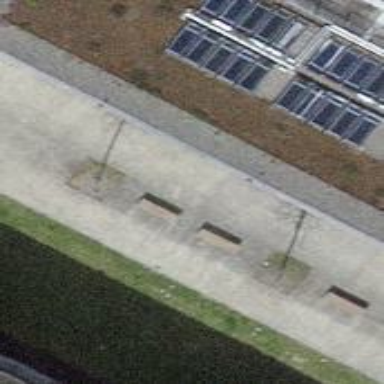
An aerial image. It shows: Bench.